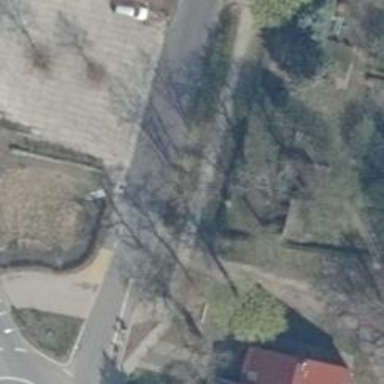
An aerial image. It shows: Path.